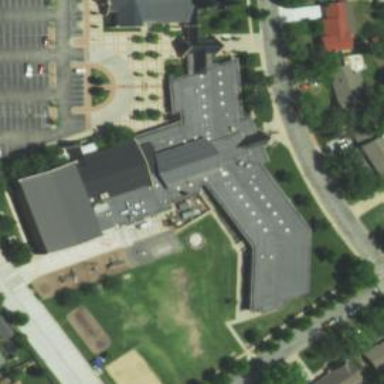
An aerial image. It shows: School.